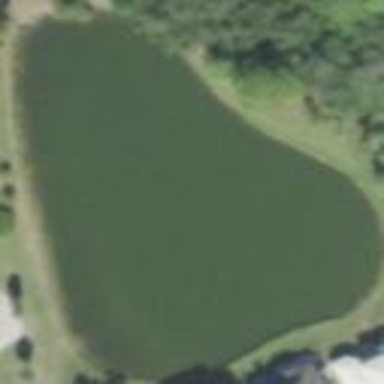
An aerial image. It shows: Water hazard on golf course. The hazard is natural water feature.